Field crop: maize
Growth stage: 2
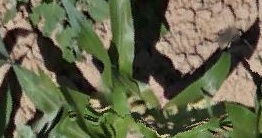
Species: maize